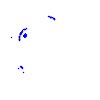
Particle: kaon